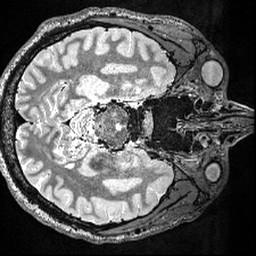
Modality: T2w
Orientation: axial
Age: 24
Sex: male